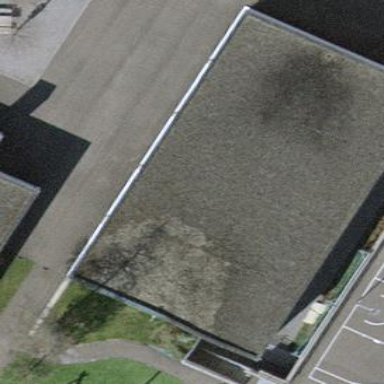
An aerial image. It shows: School building.